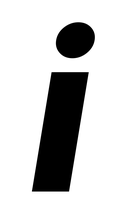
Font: Inter-Italic_ExtraBold_Italic